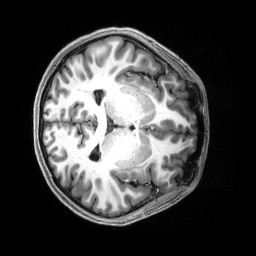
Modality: T1w
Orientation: axial
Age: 19
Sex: female
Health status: healthy
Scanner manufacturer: siemens
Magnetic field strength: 3 T
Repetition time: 2.5 s
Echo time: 0.00222 s